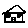
Label: house